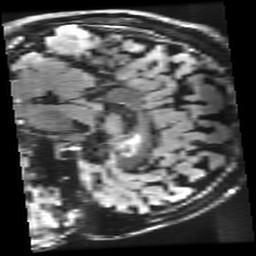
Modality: FLAIR
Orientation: sagittal
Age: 19
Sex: male
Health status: healthy
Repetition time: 12 s
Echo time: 0.09782 s